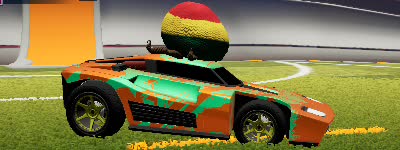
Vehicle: breakout